Question: When I built 'x265' today, I found a fancy feature as the following picture.

Here comes the question, what can the feature be named? And how can we realize this feature?
ps. Forgive me for the helpless title and tags. It's a great favor if someone can help me to tag this question correctly.
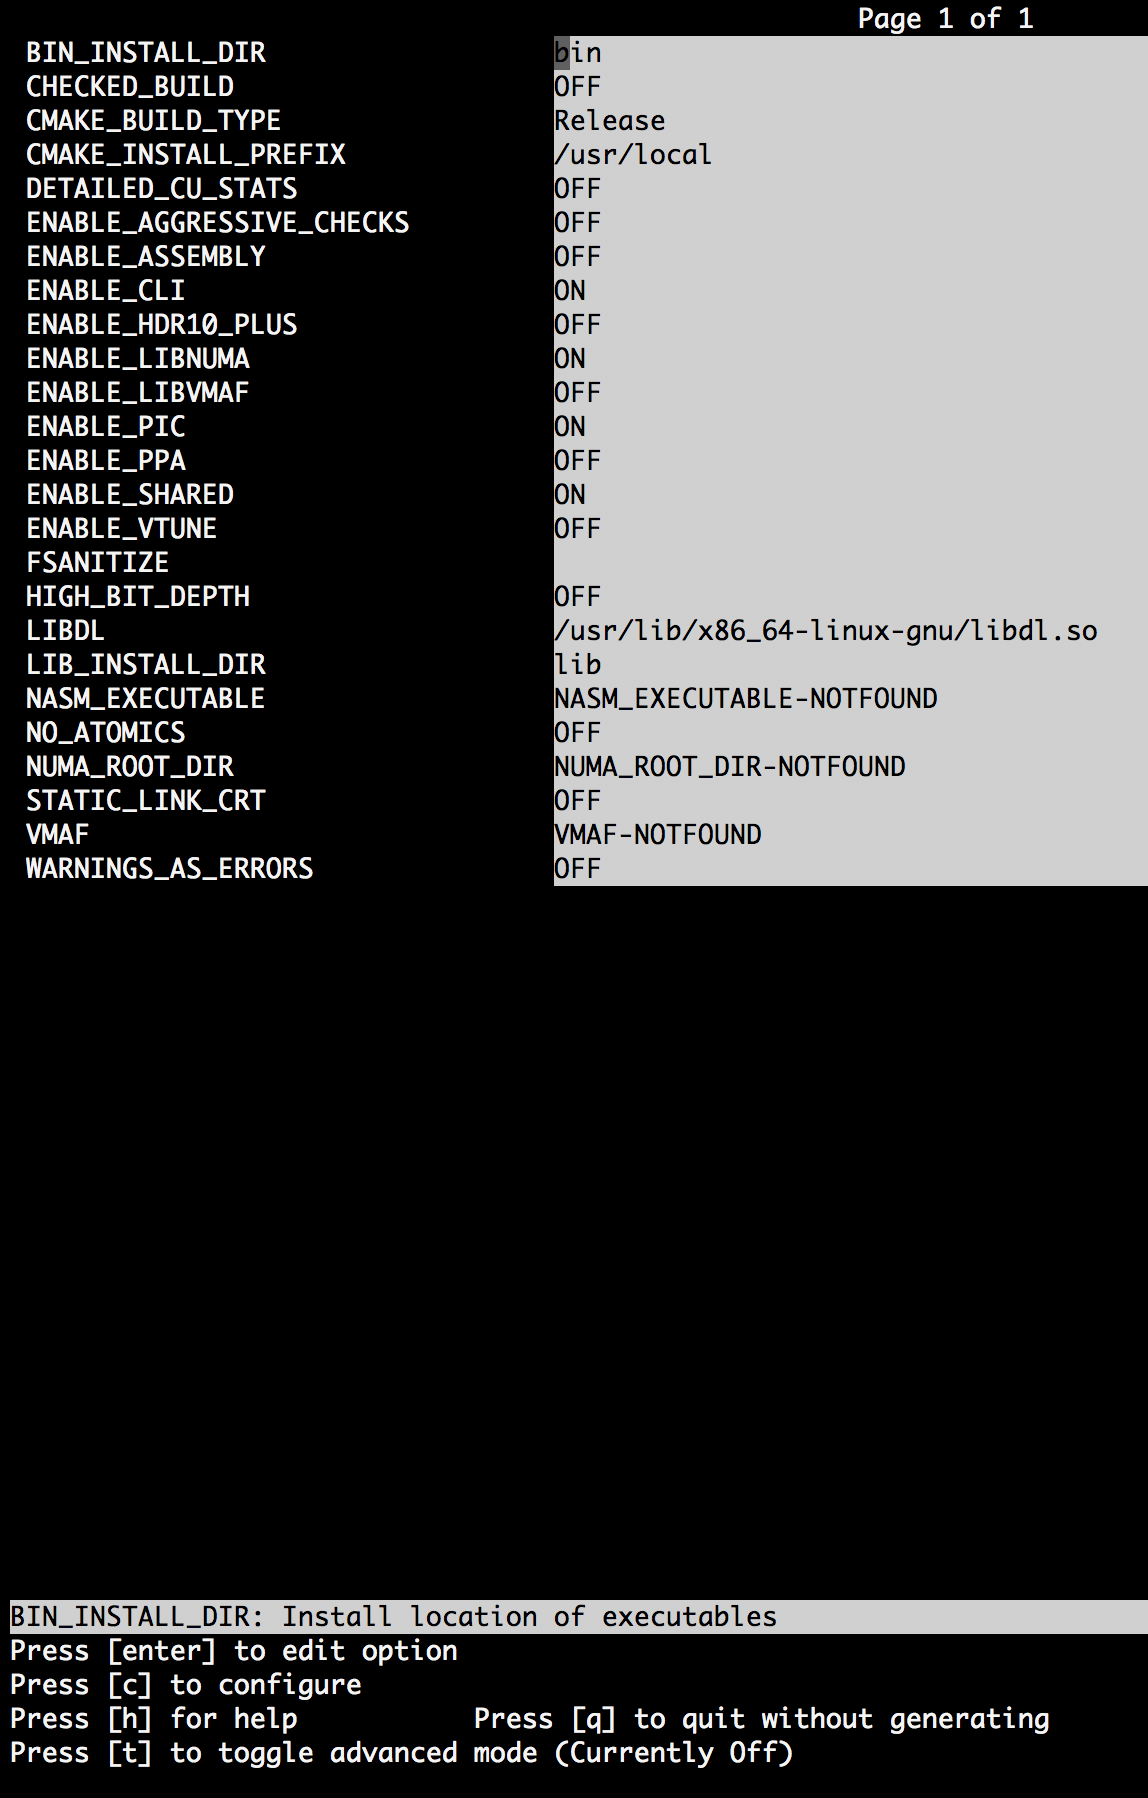
Answer: This "feature" is <URL> program.
Aside from normal 'cmake' functionality it provides possibility to edit CMake Cache with curses interface.